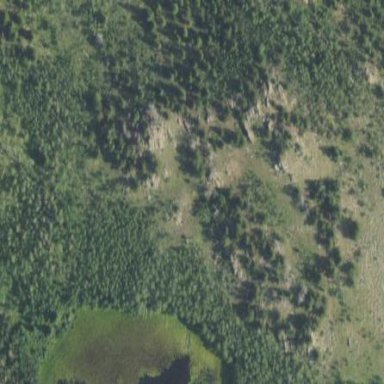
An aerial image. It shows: Coniferous woodland area.